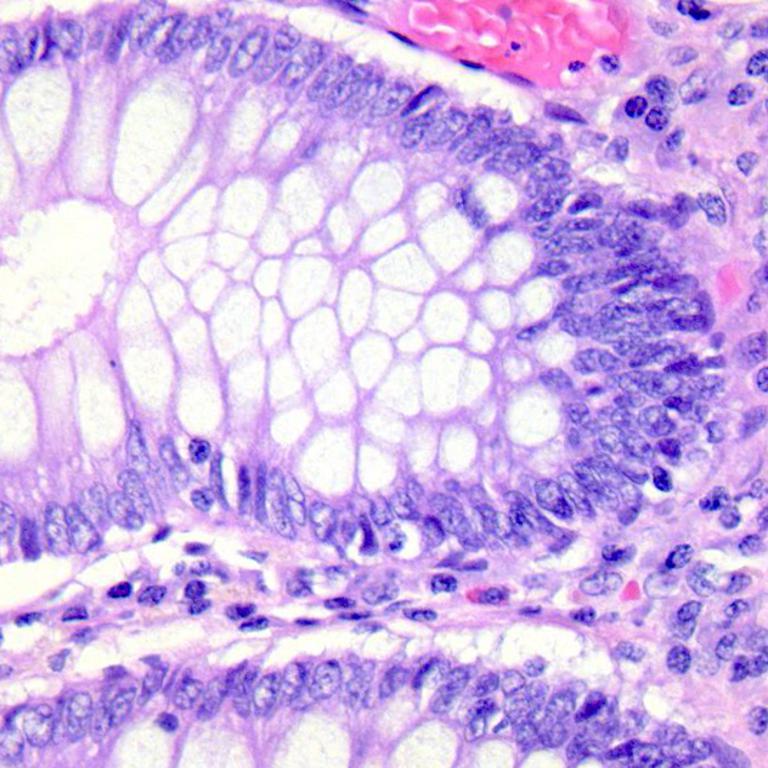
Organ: colon
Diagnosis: benign